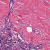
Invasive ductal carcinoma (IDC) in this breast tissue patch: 0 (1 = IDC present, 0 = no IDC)